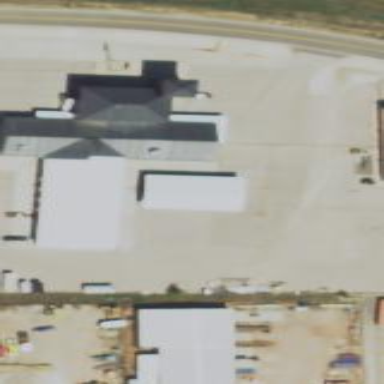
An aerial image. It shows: White building with hipped roof. It is shop specializing in motorcycles.